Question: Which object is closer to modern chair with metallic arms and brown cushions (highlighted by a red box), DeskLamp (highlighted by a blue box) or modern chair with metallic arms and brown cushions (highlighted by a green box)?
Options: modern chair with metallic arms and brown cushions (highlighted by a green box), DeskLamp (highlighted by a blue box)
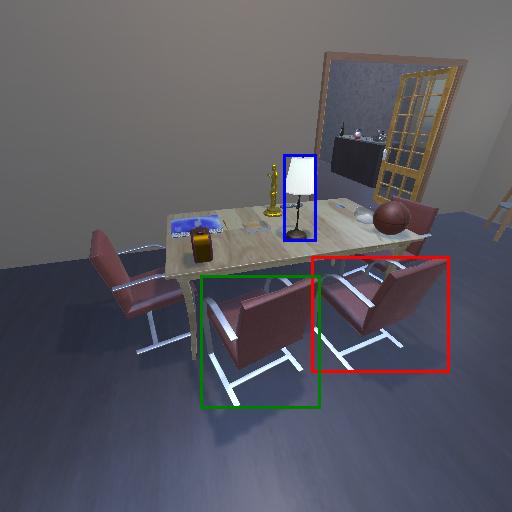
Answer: modern chair with metallic arms and brown cushions (highlighted by a green box)